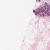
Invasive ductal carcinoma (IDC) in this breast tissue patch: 0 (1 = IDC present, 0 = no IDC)